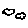
Label: cloud